Question: I am trying to change the size of the text I am drawing to my canvas. I have searched all the properties that the canvas method holds, but there are no options for text size.
'''
canvas.drawText("TESTTT", 200, 200, colorCyan);
'''

Obviously the text is way too small and the font is ugly :( What can I do?
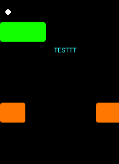
Answer: You can set size to the paint object
'''
colorCyan.setTextSize(40f); // takes a float as the param
'''
<URL>
> public void setTextSize (float textSize)Added in API level 1 Set the paint's text size. This value must be > 0Parameters textSize set the paint's text size.